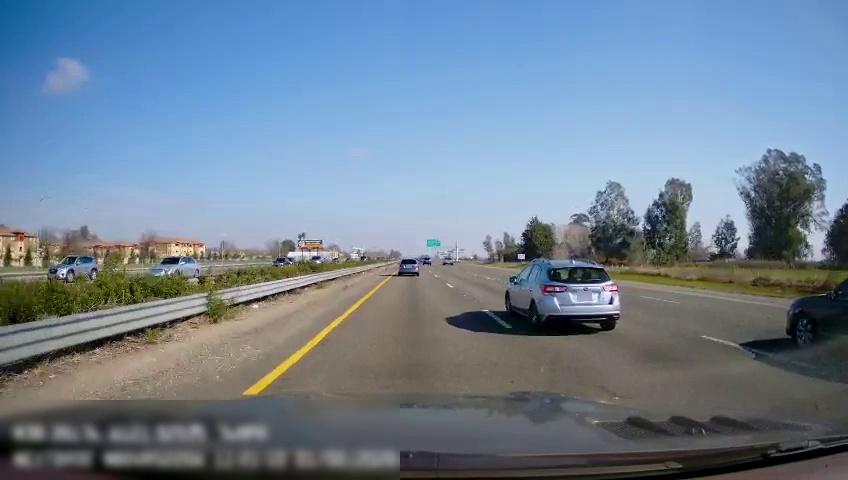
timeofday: Day
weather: Sunny
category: Drivable Space
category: Drivable Space
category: Vehicles | Car
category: Vehicles | Car
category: Vehicles | Car
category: Vehicles | Car
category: Vehicles | Car
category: Vehicles | Car
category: Vehicles | Car
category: Vehicles | Car
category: Lanes | Current Lane
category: Lanes | Current Lane
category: Lanes | Alternate Lane
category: Lanes | Alternate Lane
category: Lanes | Alternate Lane
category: Traffic | Signs